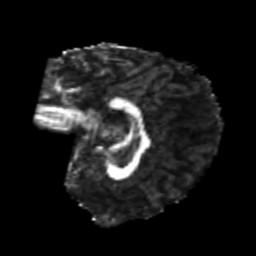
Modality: FA
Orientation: sagittal
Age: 22
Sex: female
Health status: healthy
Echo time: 0.074 s